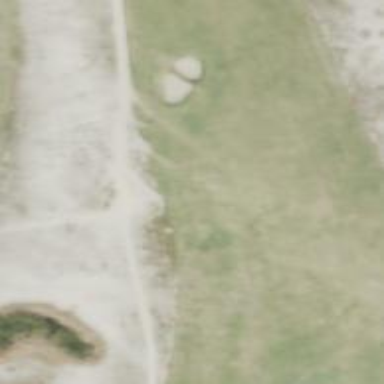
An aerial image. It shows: Footway that resembles golf path.